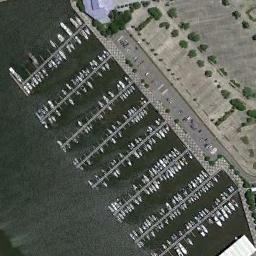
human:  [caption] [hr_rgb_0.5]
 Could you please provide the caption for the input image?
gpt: There are many ships in the harbor .

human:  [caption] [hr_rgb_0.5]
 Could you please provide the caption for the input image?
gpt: There are many boats on the harbor .

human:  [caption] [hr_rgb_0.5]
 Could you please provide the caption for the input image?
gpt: There are many ships parked in the harbor next to the parking lot and the road, Leaving some empty spaces .

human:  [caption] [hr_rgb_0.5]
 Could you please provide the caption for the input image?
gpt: The harbor has lots of neatly docked boats and an open area is next to the harbor .

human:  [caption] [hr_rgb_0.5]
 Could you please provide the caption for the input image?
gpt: There are many ships and a parking lot with several cars at the harbor .